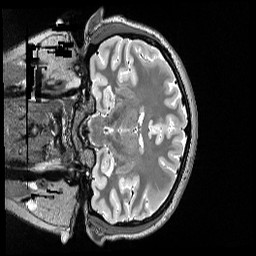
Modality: T2w
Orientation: coronal
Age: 21
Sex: female
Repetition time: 3.2 s
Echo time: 0.563 s